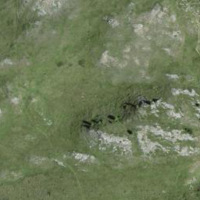
EUNIS habitat code: 26
Species observed at this site:
Arenaria ciliata